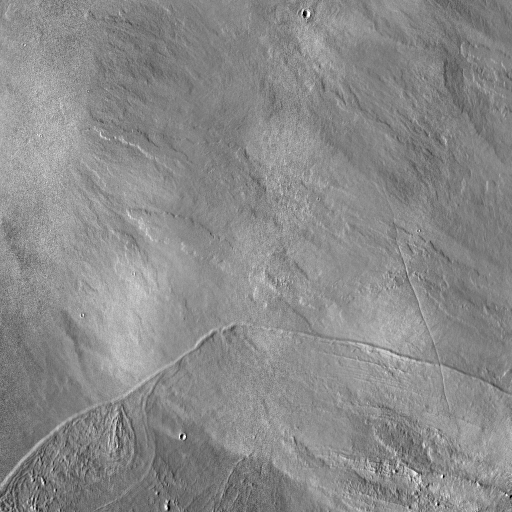
Crater classes present: Background, Other